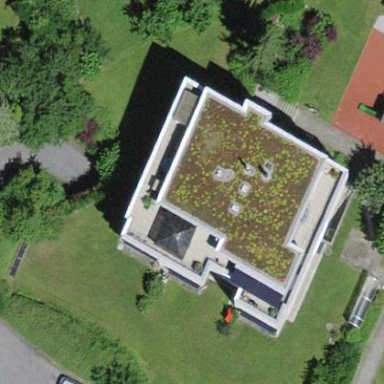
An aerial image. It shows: Residential building with flat roof.